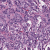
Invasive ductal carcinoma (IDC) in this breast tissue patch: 1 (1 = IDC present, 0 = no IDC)